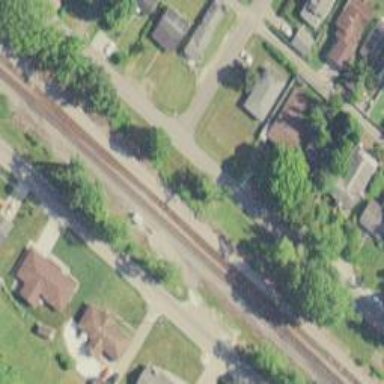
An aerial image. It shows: Railway track.